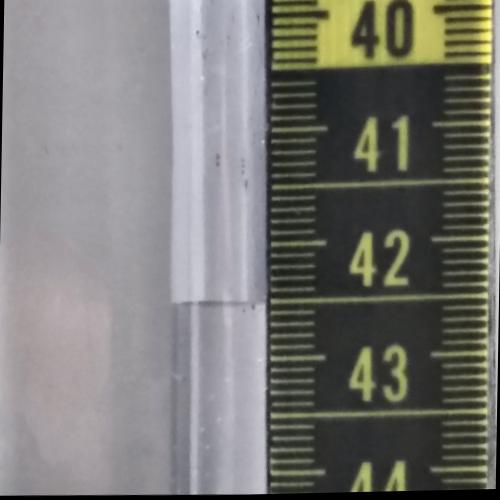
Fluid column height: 42.5 cm